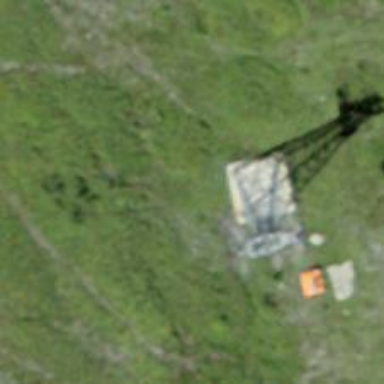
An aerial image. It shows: Pylon for aerialway.